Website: walmart
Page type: customer-info-address
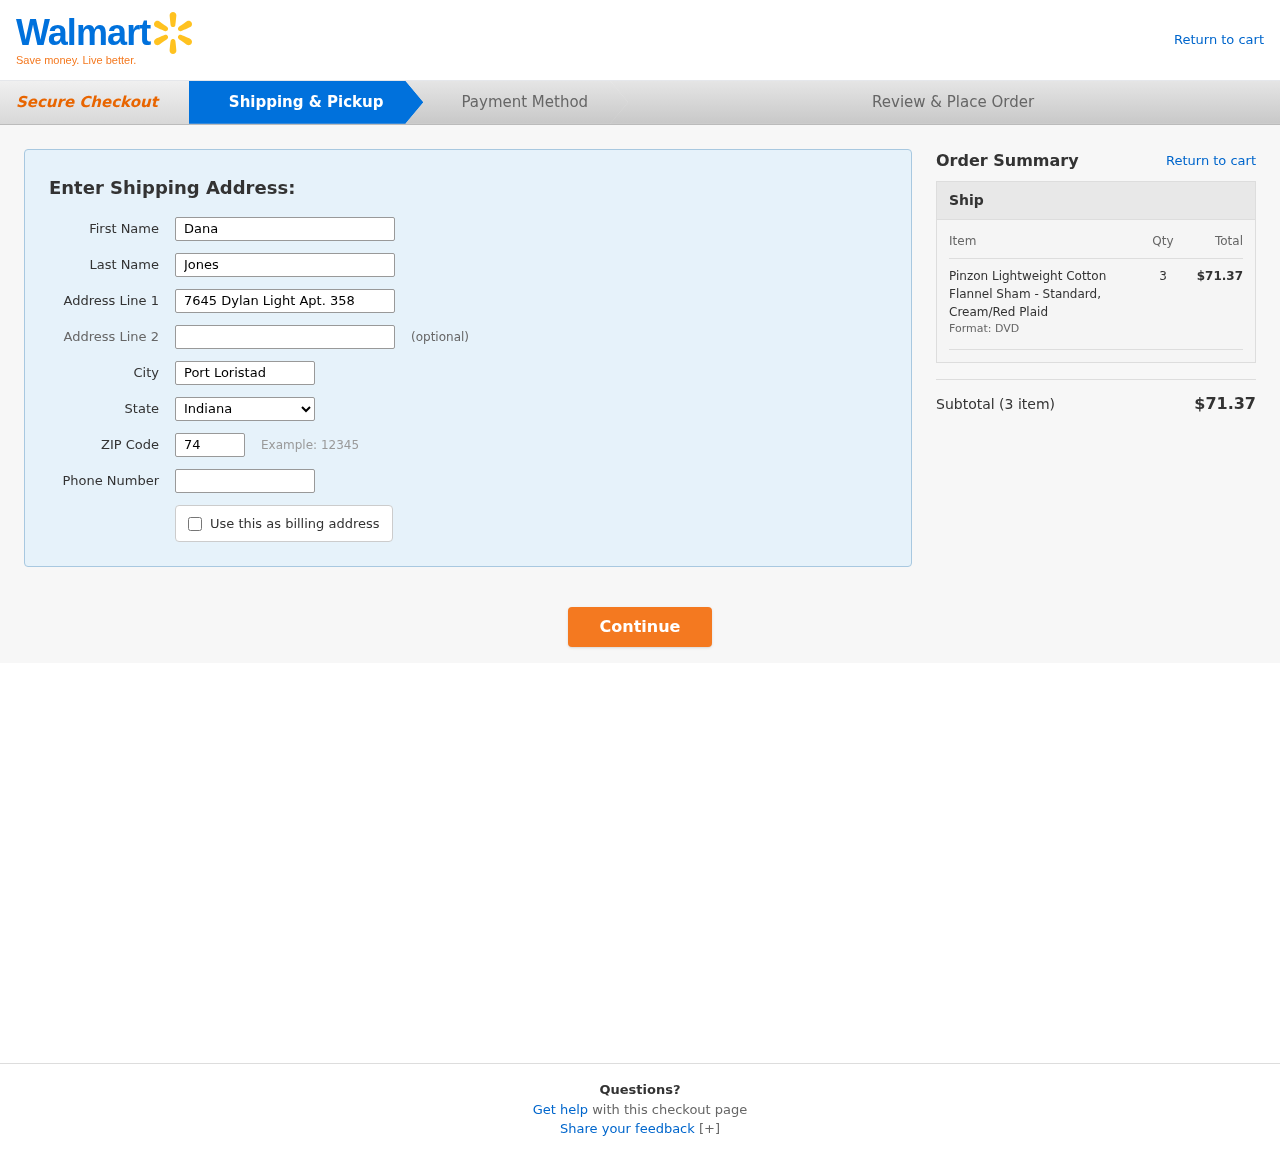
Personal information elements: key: PII_CITY
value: Port Loristad
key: PII_FIRSTNAME
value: Dana
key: PII_LASTNAME
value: Jones
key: PII_PHONE
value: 4845922145
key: PII_POSTCODE
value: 74482
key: PII_STATE
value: Indiana
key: PII_STREET
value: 7645 Dylan Light Apt. 358
Product elements: key: PRODUCT1_NAME
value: Pinzon Lightweight Cotton Flannel Sham - Standard, Cream/Red Plaid
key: PRODUCT1_QUANTITY
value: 3
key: PRODUCT1_LINE_TOTAL
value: $71.37
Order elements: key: ORDER_NUM_ITEMS
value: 3
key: ORDER_SUBTOTAL
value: $71.37